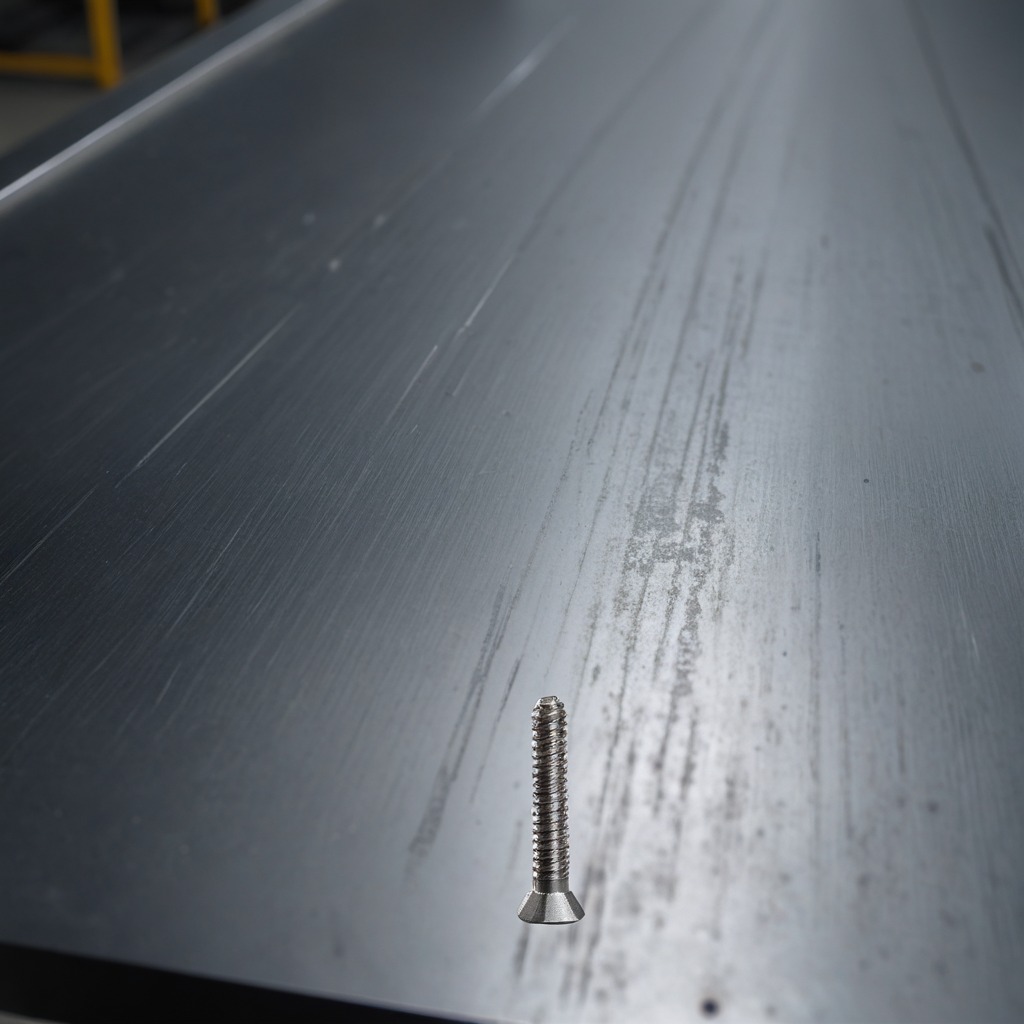
A metal screw is lying on the cold steel table in a mining workshop.